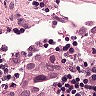
Metastatic tissue present: yes